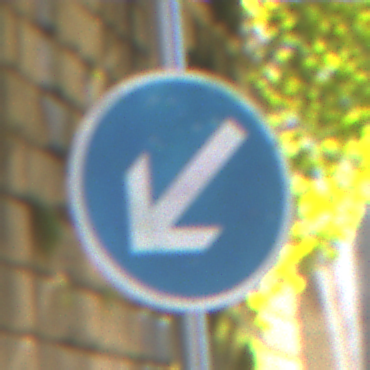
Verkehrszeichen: VorgeschriebeneVorbeifahrtLinks
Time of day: Midday
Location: Outdoor (Urban)
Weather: Clear
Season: NotSpecified
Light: Natural